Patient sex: M
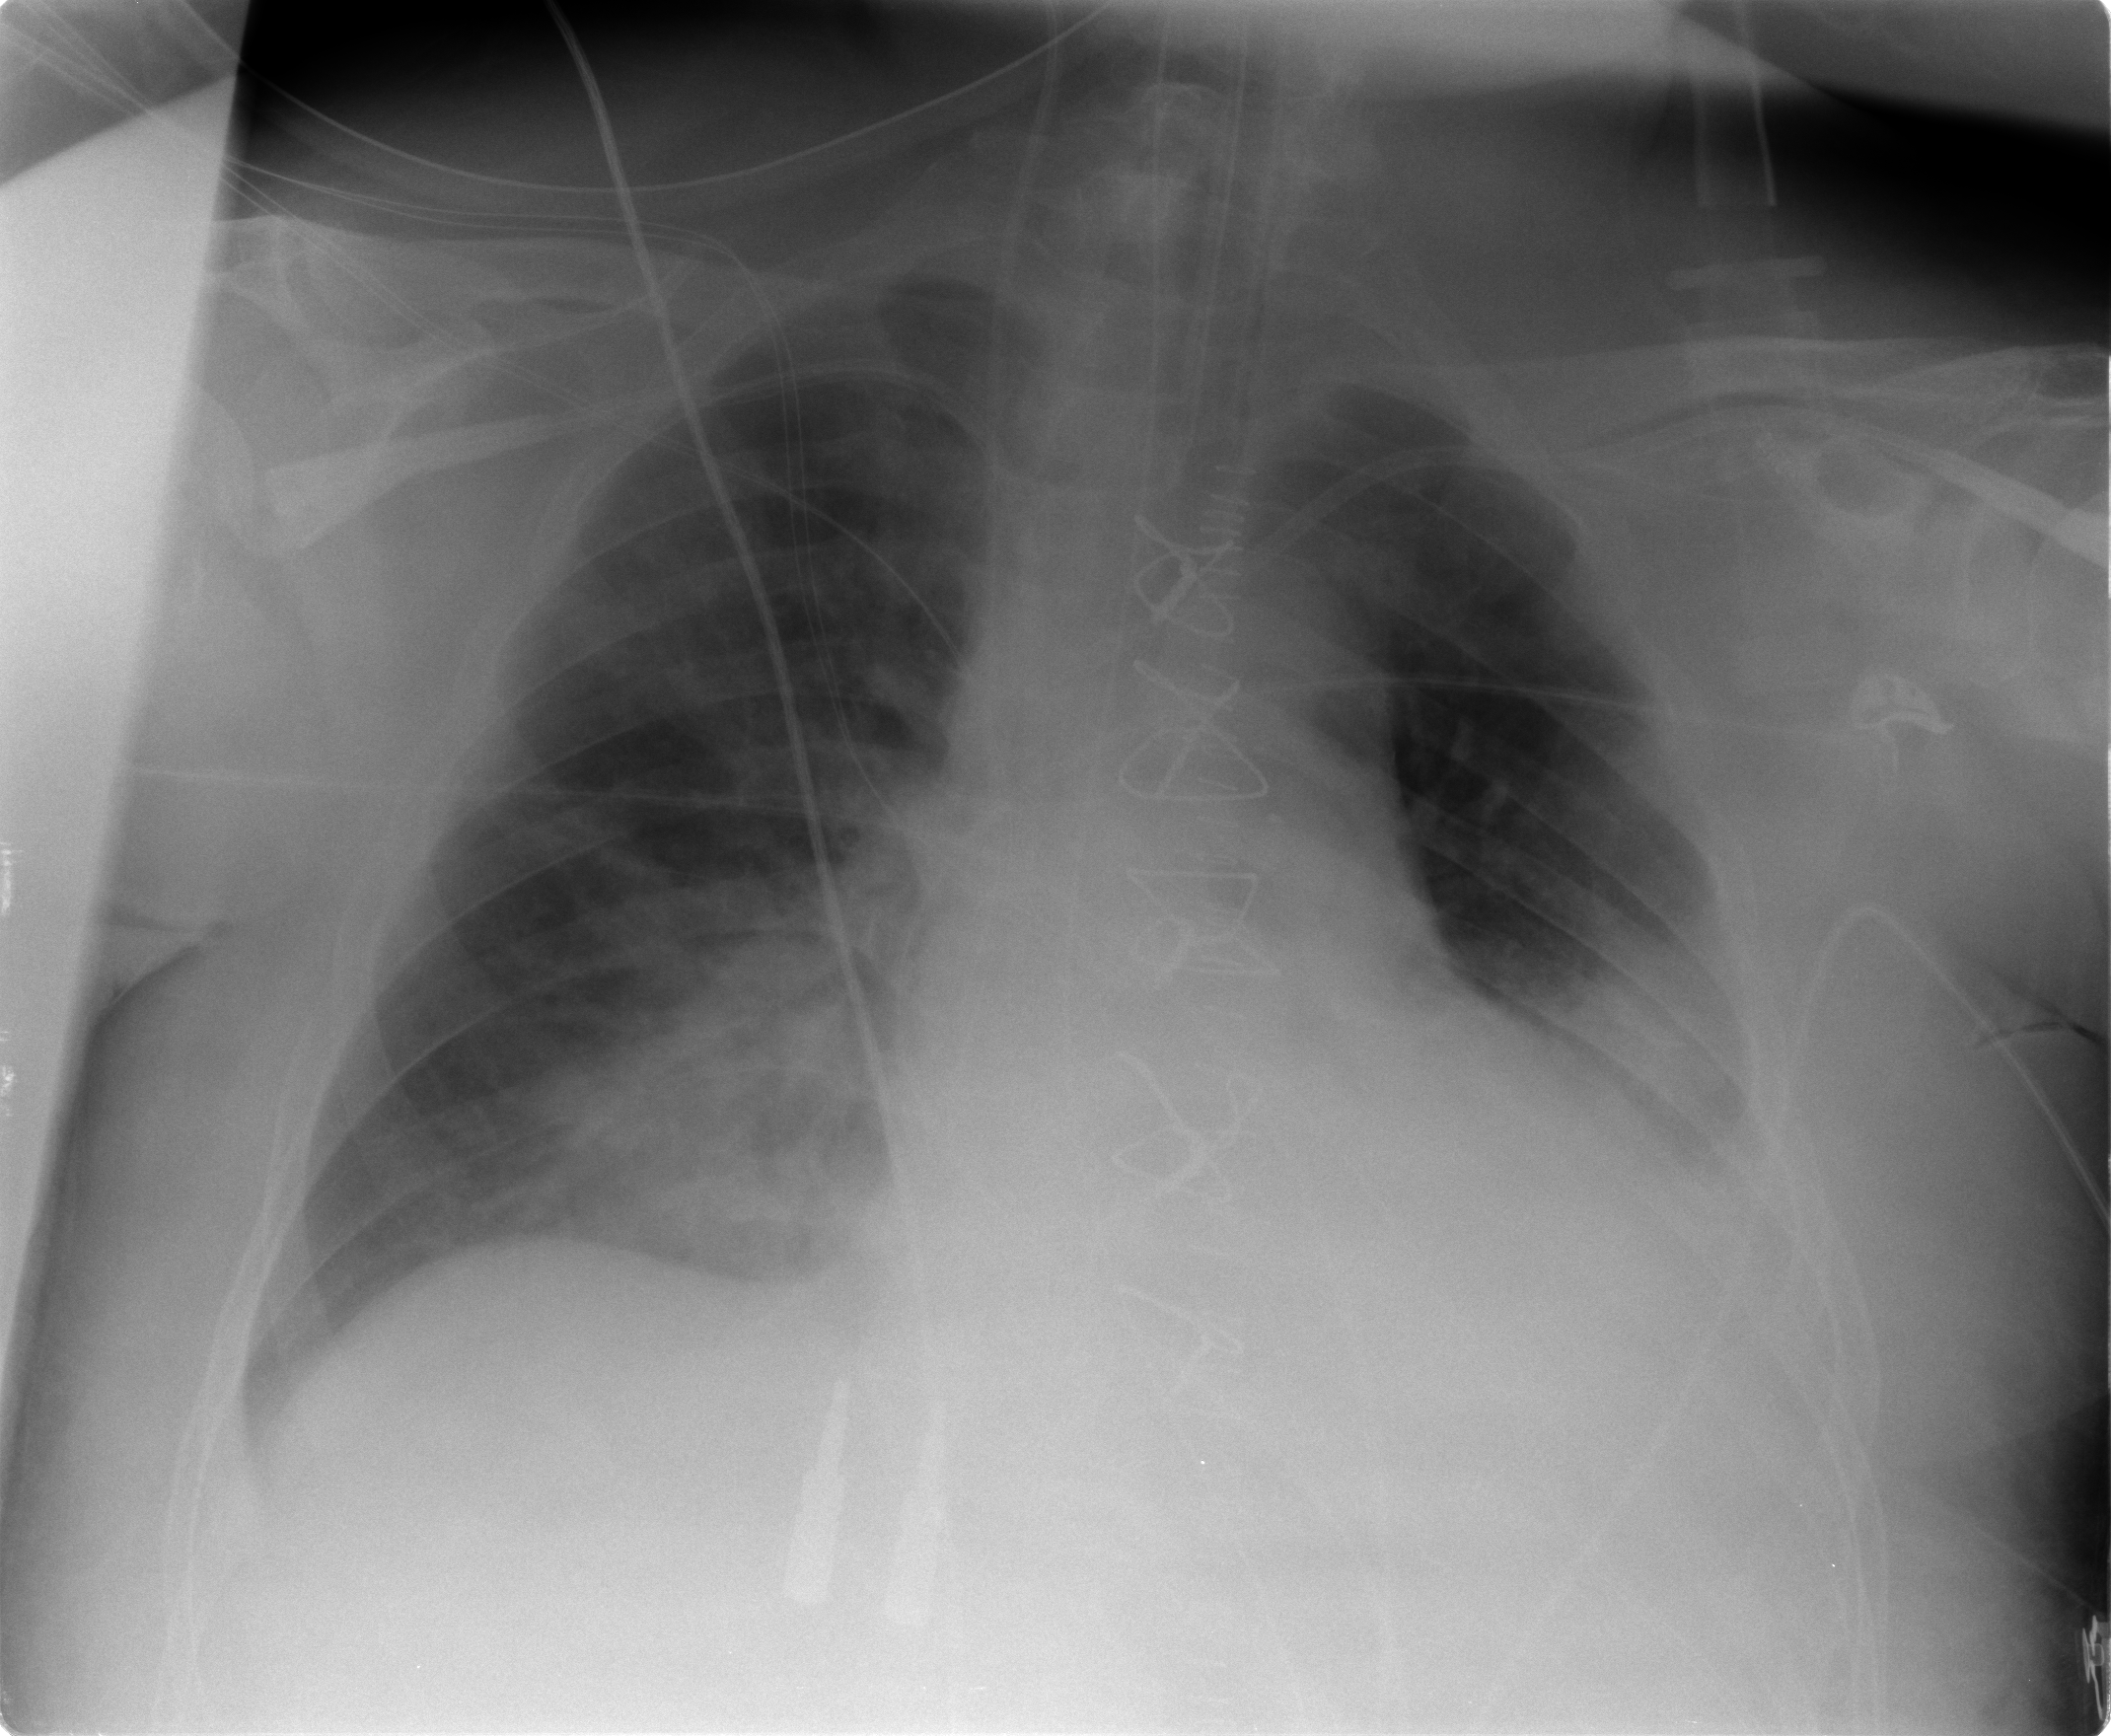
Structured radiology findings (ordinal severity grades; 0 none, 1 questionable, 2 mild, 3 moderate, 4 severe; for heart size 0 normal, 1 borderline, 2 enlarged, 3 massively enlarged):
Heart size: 2
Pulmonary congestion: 2
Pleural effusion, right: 1
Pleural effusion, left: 2
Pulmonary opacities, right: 0
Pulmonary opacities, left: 0
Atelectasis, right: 0
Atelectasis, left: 2